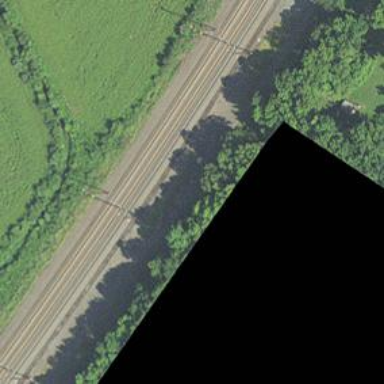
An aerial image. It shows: Railway track with contact lines for electrification.